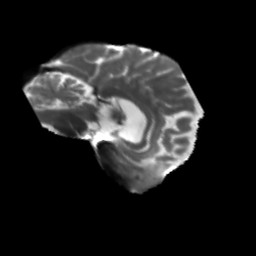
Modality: T2w
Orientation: sagittal
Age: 64
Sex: female
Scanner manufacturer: siemens
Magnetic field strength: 3 T
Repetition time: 5.25 s
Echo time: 0.08 s